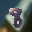
Label: 8